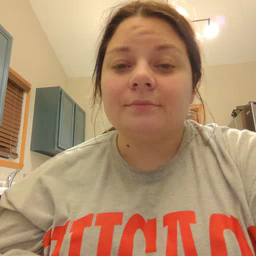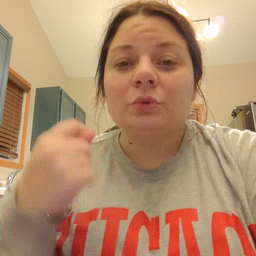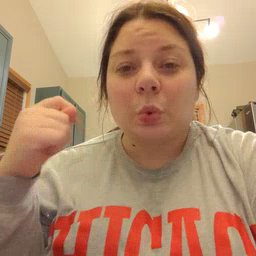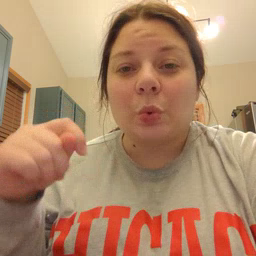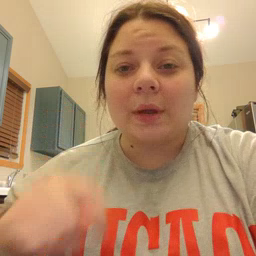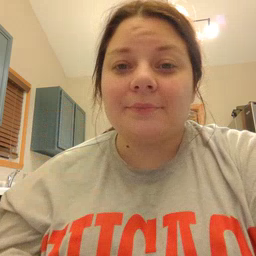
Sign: toy